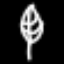
Label: leaf